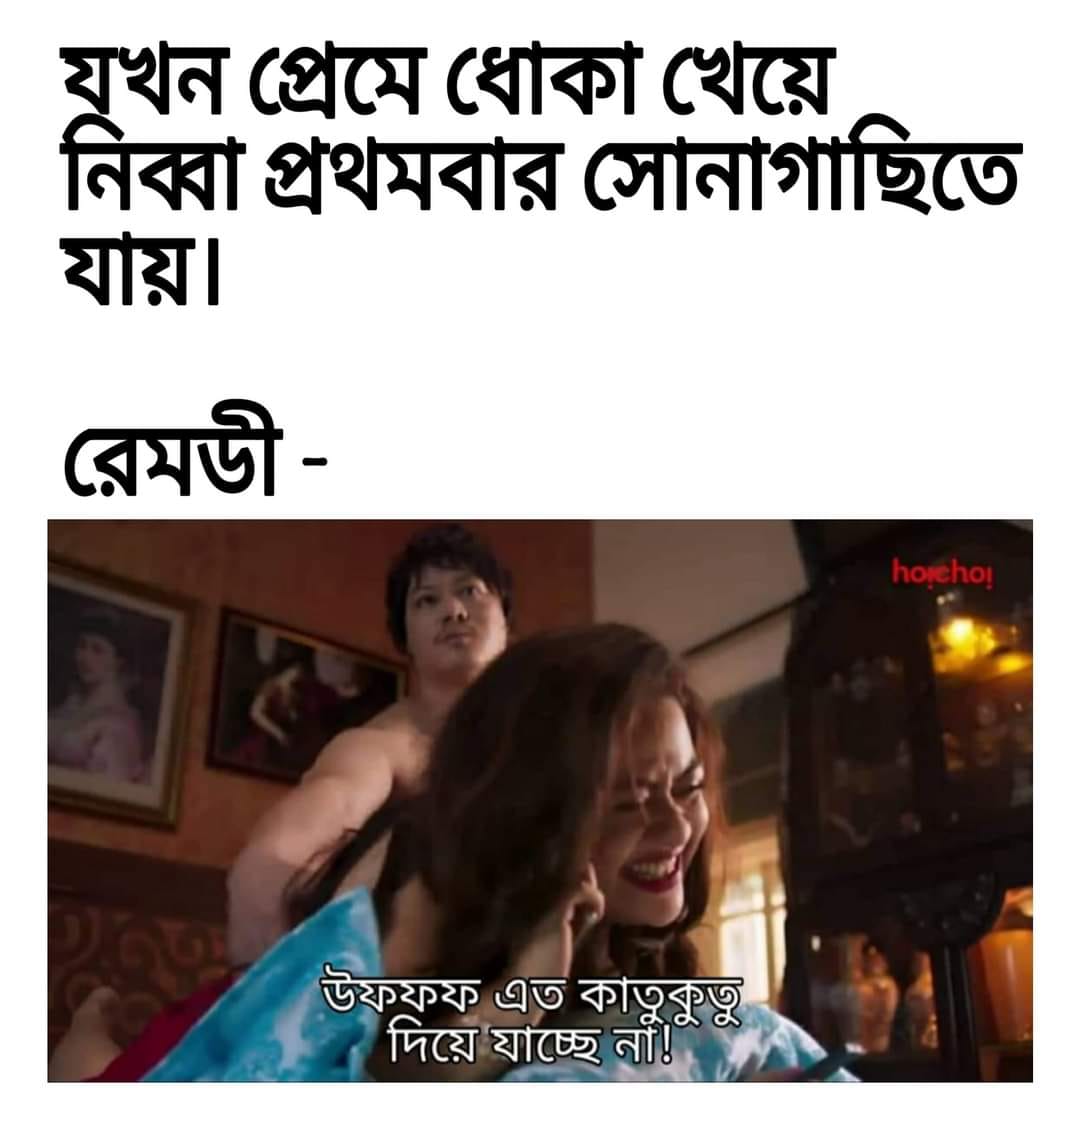
Caption: যখন প্রেমে ধোঁকা খেয়ে নিব্বা প্রথমবার সোনাগাছিতে যায় ।   রেমডী -    উফফফ এত কাতুকুতু দিয়ে যাচ্ছে না !
Label: hate